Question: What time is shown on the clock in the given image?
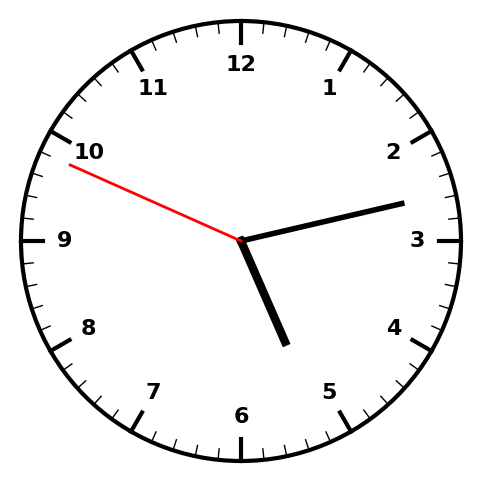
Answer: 05:12:49